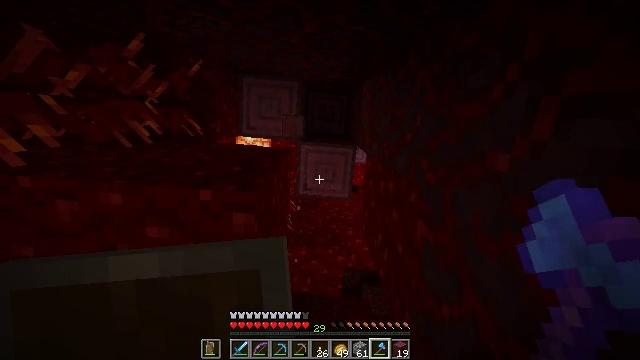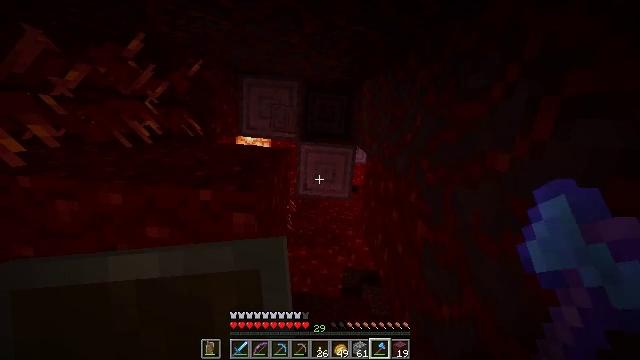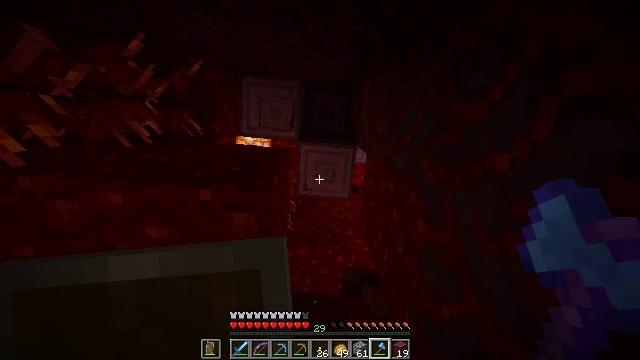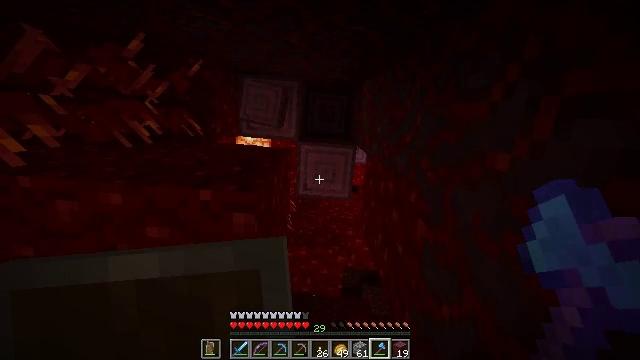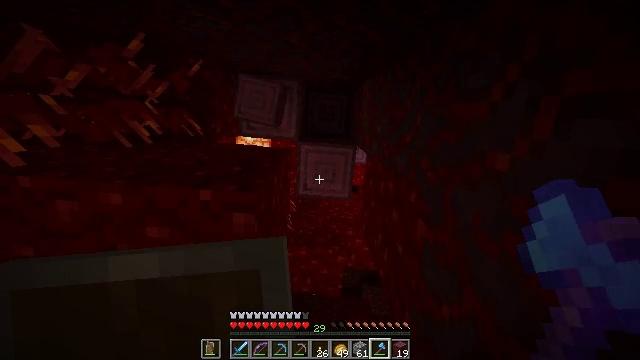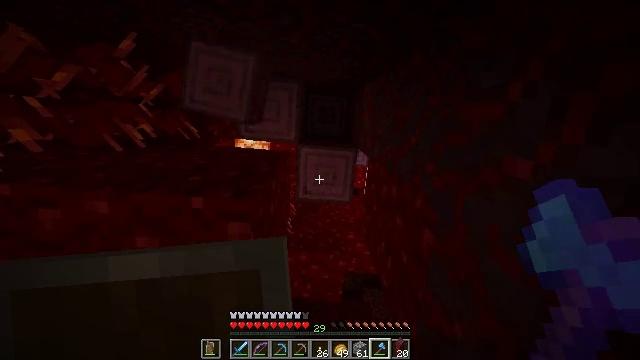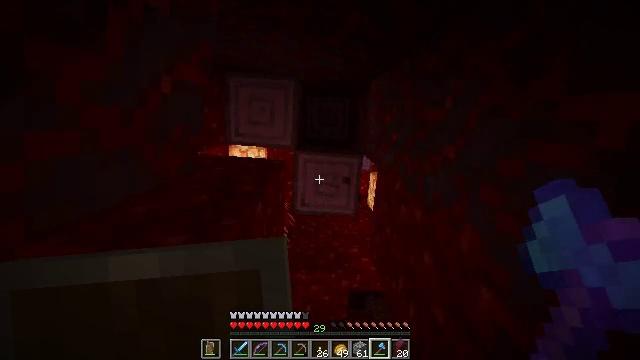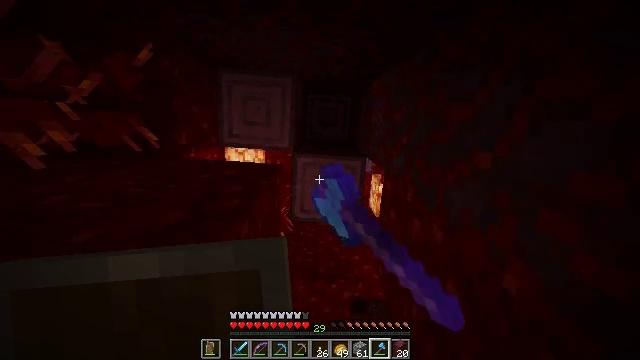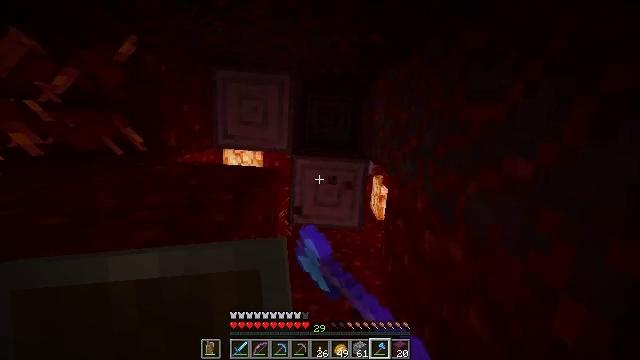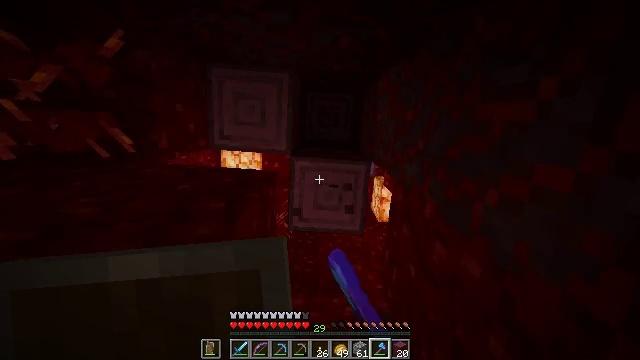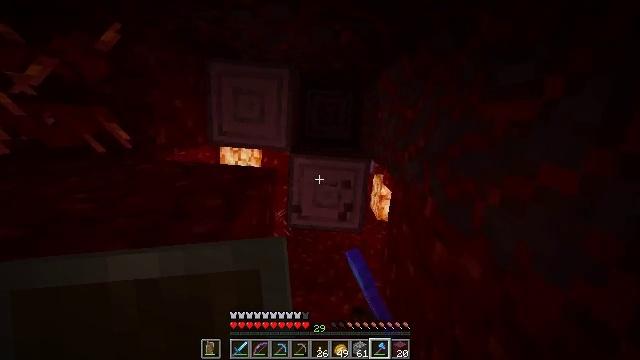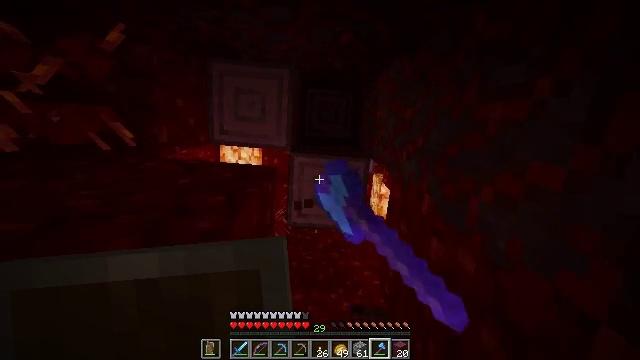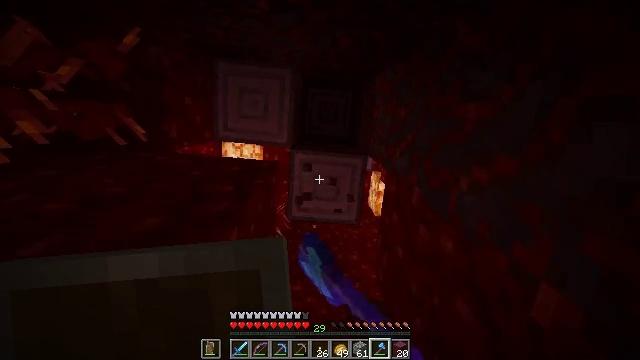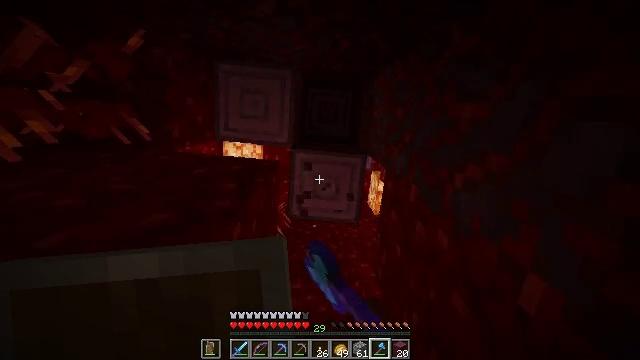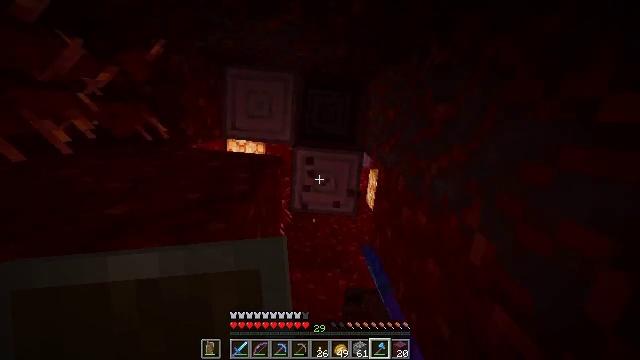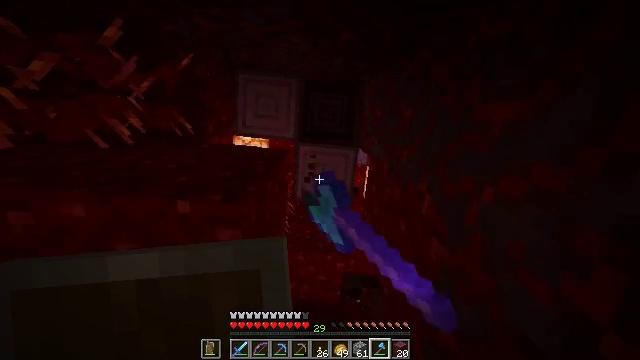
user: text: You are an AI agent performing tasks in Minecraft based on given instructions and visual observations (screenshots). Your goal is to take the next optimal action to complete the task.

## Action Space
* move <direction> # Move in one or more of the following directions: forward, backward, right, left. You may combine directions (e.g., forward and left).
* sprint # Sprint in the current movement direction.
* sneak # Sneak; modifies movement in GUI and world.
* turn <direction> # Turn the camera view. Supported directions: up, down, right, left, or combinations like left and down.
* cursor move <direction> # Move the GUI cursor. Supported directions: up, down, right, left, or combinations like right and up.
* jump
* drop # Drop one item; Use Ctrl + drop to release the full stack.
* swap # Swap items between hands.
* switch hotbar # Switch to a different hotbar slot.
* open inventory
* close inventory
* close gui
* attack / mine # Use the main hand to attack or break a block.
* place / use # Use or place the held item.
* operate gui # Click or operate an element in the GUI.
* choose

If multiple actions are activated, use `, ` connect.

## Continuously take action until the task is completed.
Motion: motion action
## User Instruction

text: Chop crimson stem from the tree.
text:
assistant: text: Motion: attack / mine
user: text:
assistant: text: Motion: attack / mine
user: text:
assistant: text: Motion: attack / mine
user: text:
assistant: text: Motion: attack / mine
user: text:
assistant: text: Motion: attack / mine, jump
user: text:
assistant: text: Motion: attack / mine, jump
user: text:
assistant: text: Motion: attack / mine, jump
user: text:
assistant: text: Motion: attack / mine, jump
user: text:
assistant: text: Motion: attack / mine, jump
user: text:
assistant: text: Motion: attack / mine, jump
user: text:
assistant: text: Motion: attack / mine, jump
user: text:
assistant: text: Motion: attack / mine, jump
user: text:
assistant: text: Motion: attack / mine, jump
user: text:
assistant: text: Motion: attack / mine, jump
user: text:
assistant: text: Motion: attack / mine, jump
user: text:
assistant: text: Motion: attack / mine, jump
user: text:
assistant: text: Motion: attack / mine, jump
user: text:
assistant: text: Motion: attack / mine, jump
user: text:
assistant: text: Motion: attack / mine, jump
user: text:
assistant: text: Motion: attack / mine, jump
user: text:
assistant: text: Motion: attack / mine, jump
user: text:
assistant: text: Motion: attack / mine, jump
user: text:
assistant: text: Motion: attack / mine, jump
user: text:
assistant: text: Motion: attack / mine, jump
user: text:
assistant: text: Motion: attack / mine, jump
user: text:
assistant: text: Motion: attack / mine, jump
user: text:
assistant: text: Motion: attack / mine, jump
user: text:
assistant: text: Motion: attack / mine, jump
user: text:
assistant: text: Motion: attack / mine, jump
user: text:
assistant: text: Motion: attack / mine, jump